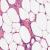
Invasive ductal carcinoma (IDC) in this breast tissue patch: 1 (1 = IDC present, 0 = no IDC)